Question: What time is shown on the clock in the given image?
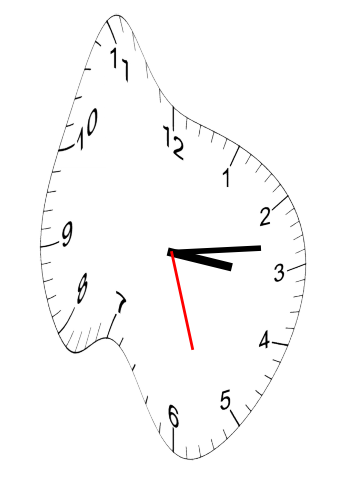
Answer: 03:13:27